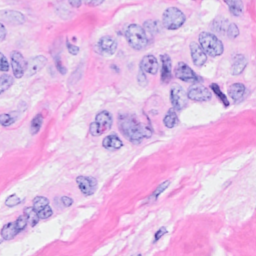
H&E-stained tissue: Breast